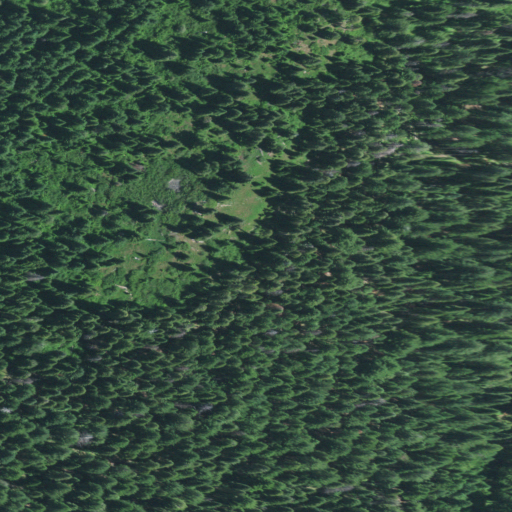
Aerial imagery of mountain in Oregon named Round Top containing only evergreen forest